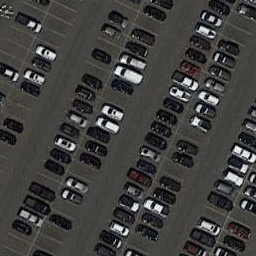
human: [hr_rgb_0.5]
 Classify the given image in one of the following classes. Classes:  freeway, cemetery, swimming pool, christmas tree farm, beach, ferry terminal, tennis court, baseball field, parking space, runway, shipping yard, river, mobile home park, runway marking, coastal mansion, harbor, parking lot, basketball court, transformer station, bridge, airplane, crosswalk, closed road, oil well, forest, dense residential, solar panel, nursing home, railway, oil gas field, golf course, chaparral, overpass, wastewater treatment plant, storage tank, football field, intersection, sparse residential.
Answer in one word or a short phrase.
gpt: parking lot